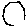
Label: hexagon